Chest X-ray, PA view. Patient: 57 years old, sex M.
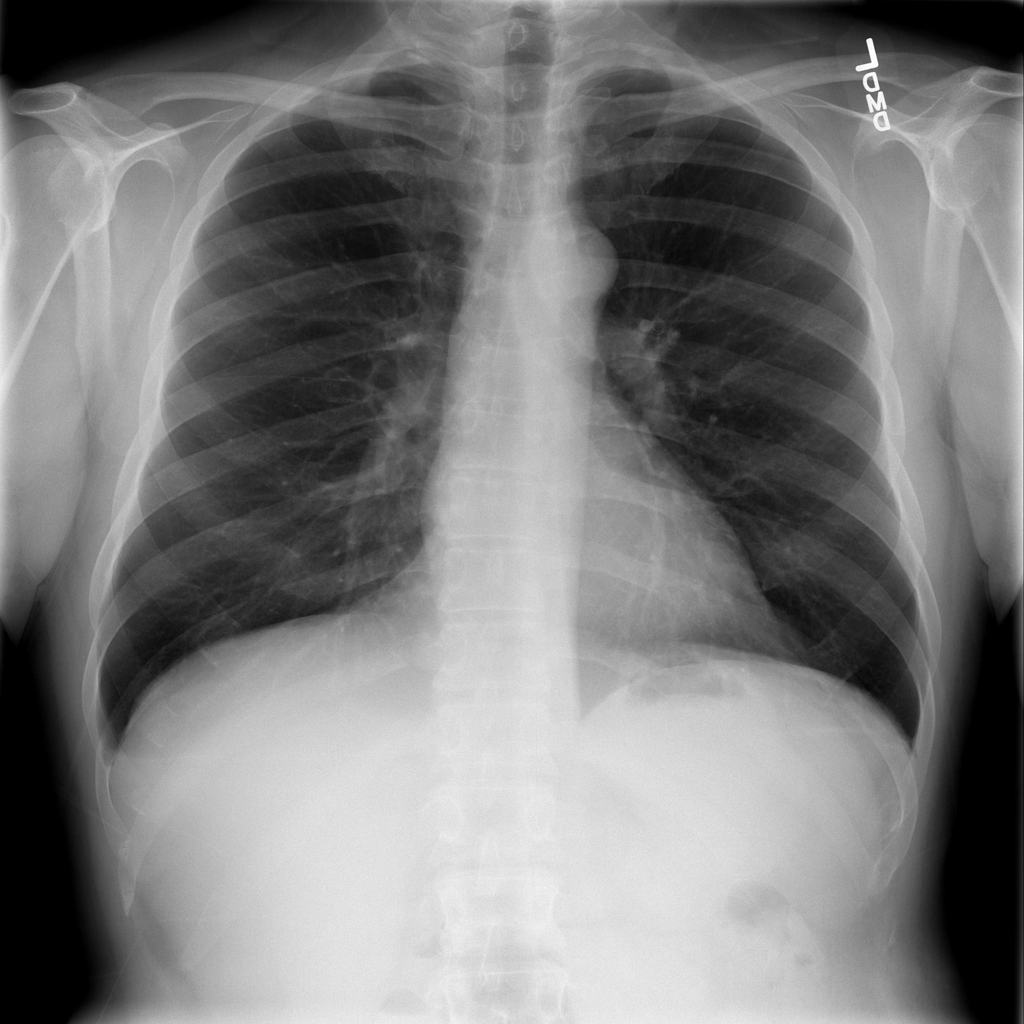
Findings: Atelectasis